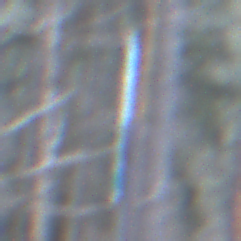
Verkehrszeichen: Fernsprecher
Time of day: MorningAfternoon
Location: Outdoor (Nature)
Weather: Overcast
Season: Winter
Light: Natural